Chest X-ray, PA view. Patient: 47 years old, sex M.
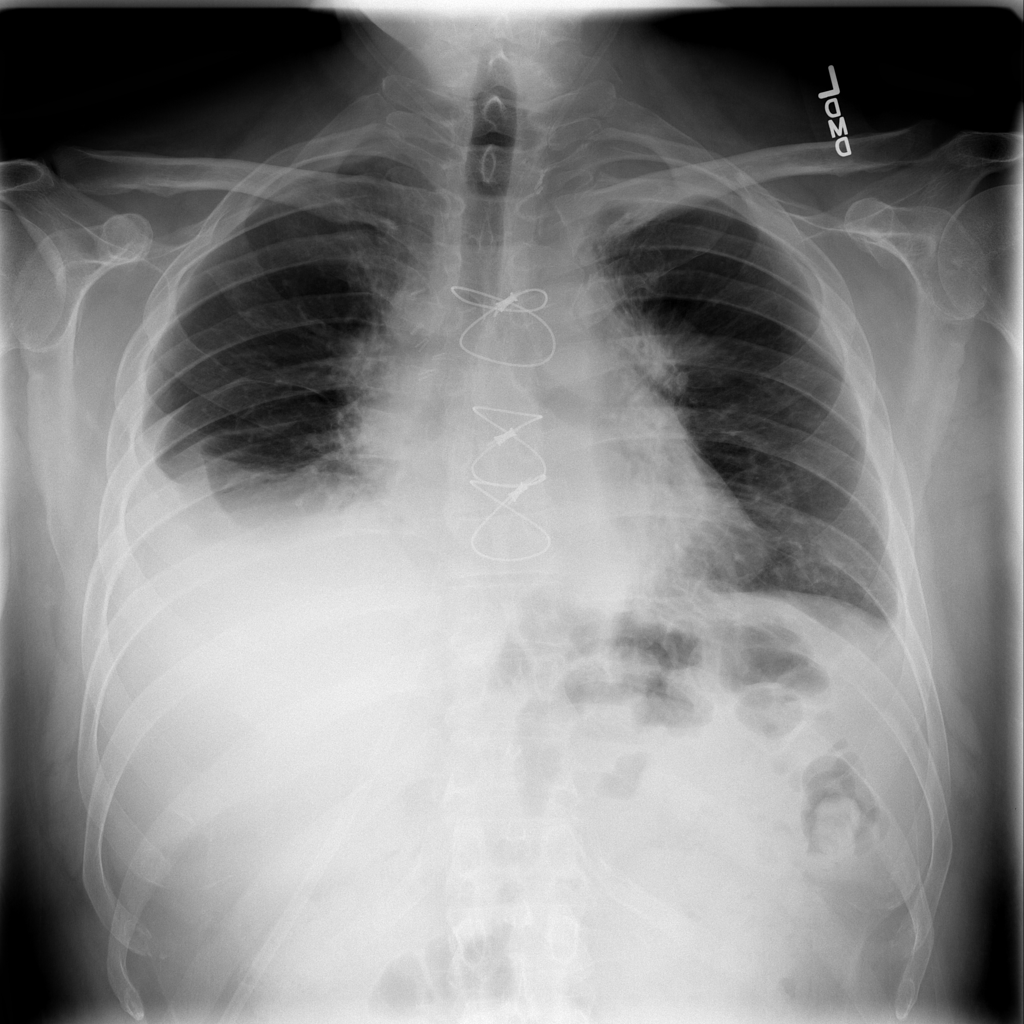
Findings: Effusion, Nodule, Pleural_Thickening